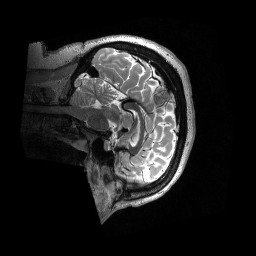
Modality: T2w
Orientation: sagittal
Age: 43
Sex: female
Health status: ill
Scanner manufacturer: siemens
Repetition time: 3.2 s
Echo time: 0.566 s